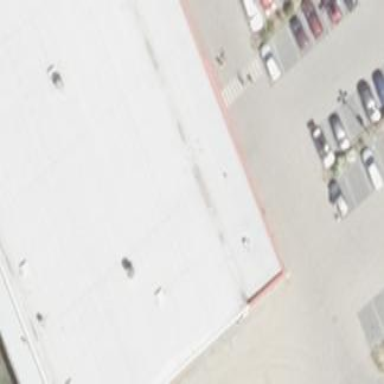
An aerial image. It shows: Commercial building housing supermarket.